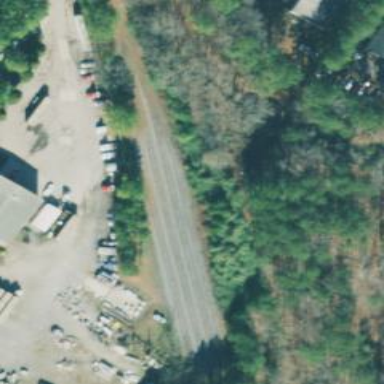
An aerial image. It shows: Rail spur service.